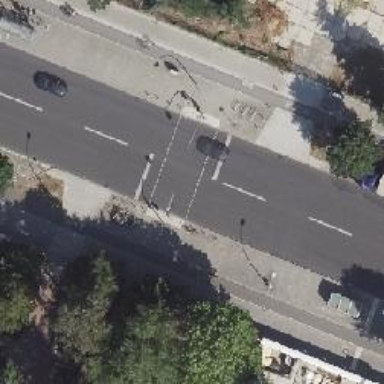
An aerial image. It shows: Road with traffic signals.